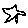
Label: star